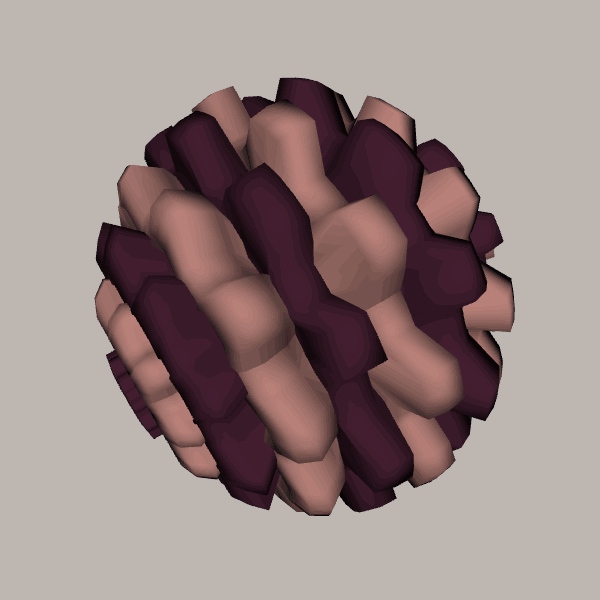
Background: light